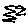
Label: zigzag